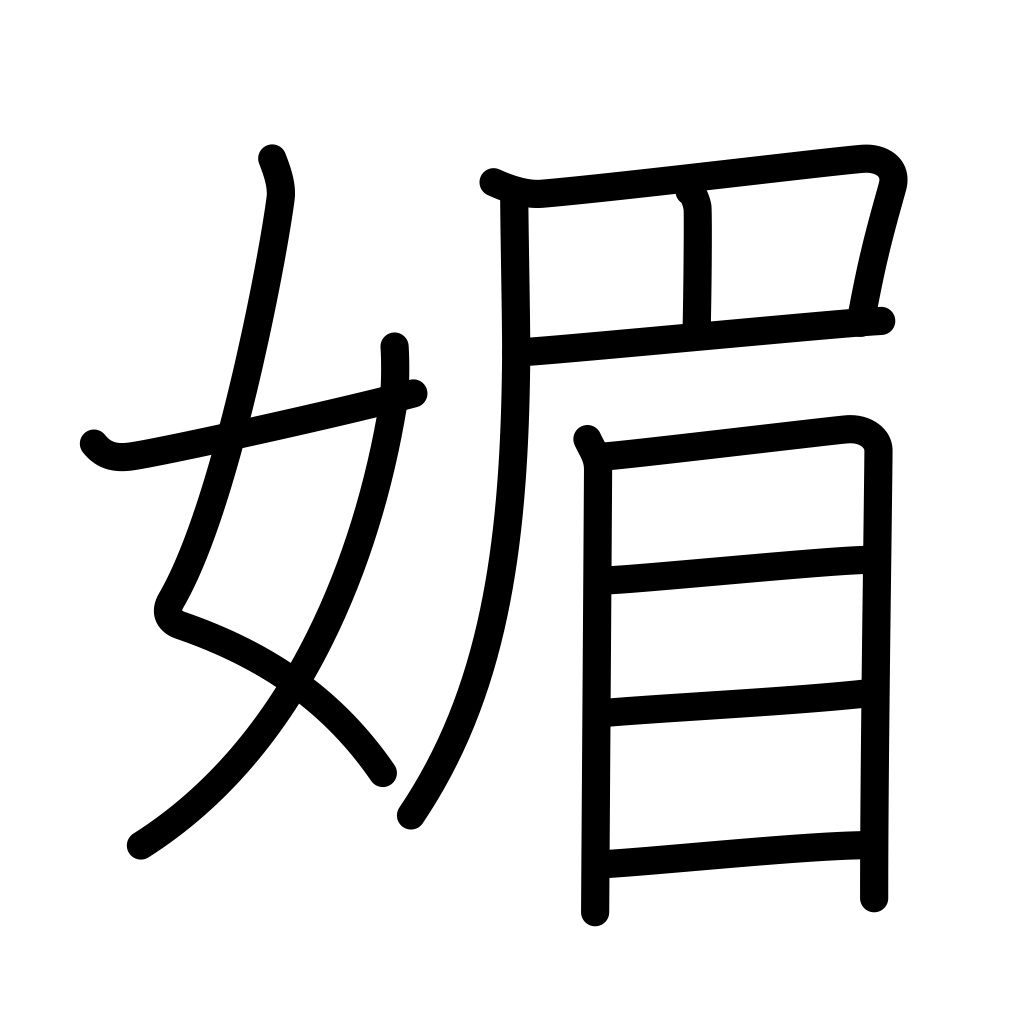
Meaning: flatter, humor, flirt